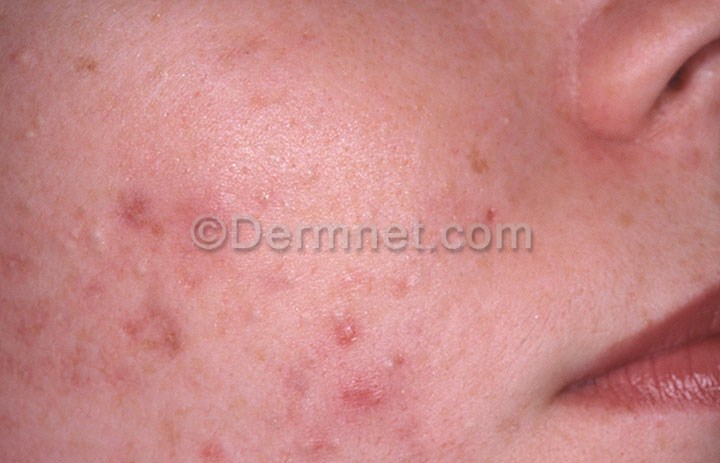
Disease: Acne and Rosacea Photos